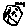
Label: moon